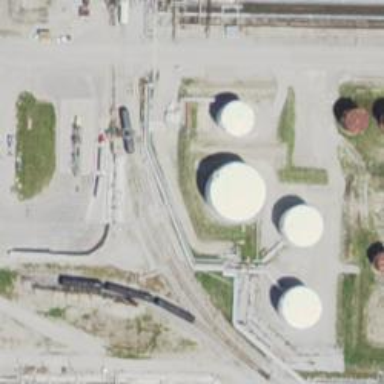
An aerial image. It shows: Storage tank with man-made structure.